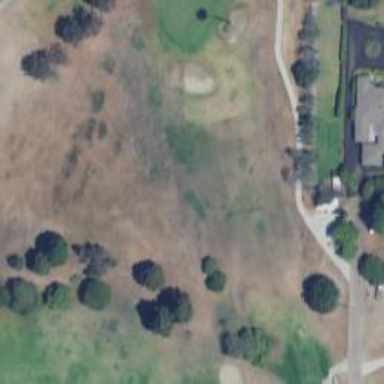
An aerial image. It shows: Golf hole.